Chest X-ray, PA view. Patient: 51 years old, sex M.
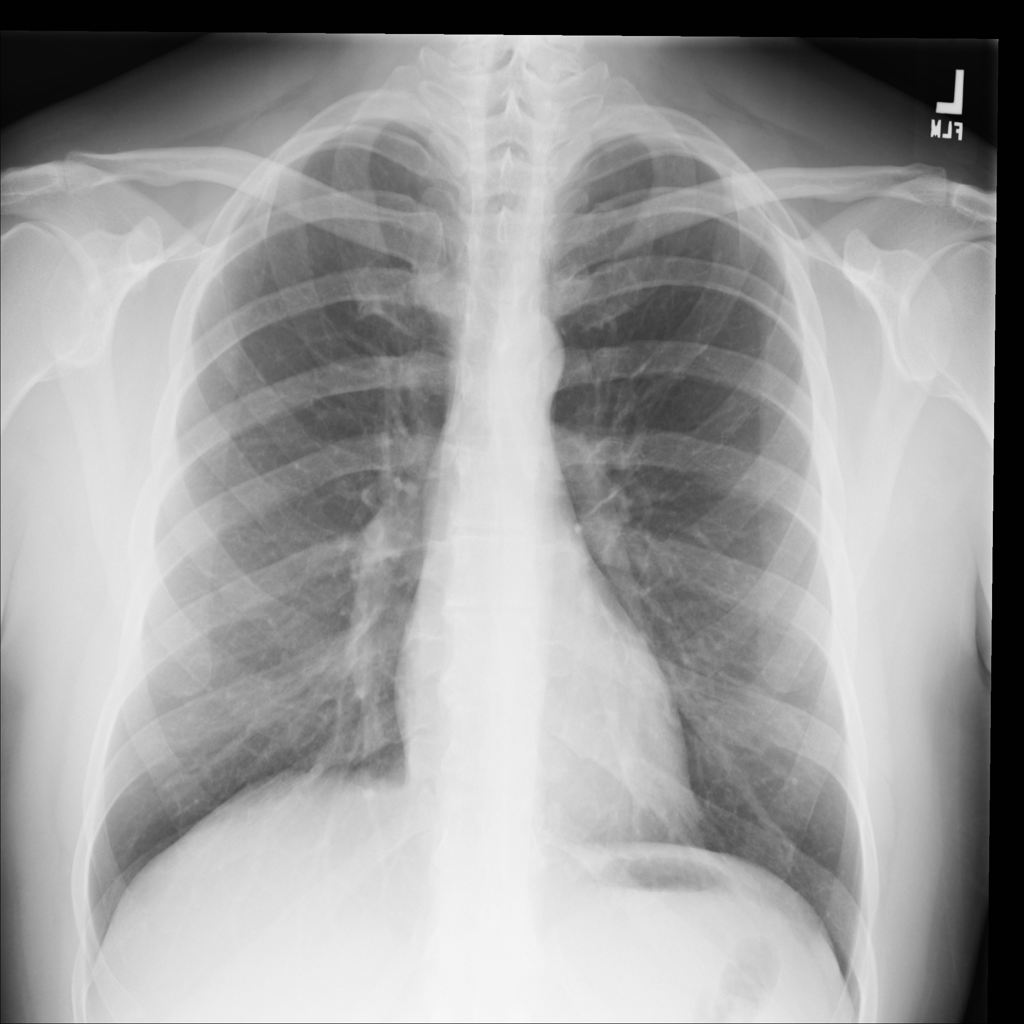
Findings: No Finding